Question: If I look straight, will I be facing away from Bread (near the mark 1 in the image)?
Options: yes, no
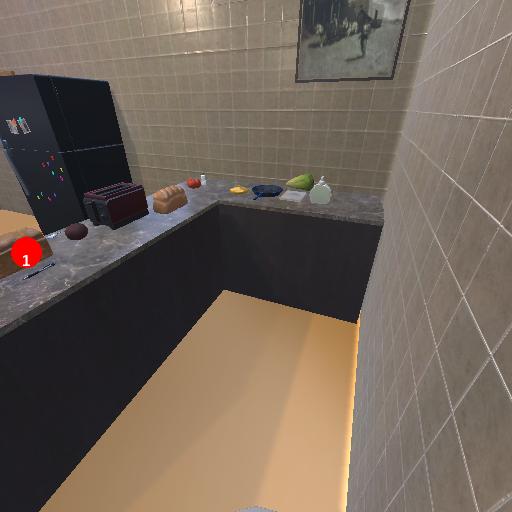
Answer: yes